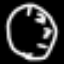
Label: clock